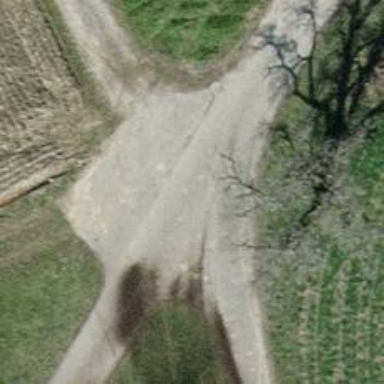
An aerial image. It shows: Well-maintained track road with grade 1 tracktype.